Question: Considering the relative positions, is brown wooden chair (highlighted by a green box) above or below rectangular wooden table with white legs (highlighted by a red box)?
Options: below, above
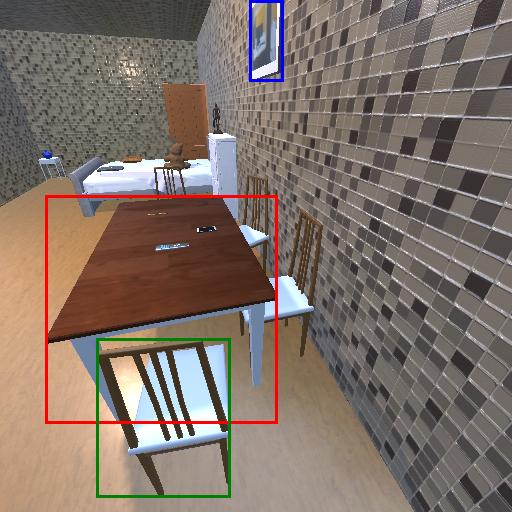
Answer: below